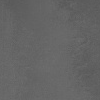
Atmospheric dust classification: dusty